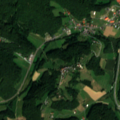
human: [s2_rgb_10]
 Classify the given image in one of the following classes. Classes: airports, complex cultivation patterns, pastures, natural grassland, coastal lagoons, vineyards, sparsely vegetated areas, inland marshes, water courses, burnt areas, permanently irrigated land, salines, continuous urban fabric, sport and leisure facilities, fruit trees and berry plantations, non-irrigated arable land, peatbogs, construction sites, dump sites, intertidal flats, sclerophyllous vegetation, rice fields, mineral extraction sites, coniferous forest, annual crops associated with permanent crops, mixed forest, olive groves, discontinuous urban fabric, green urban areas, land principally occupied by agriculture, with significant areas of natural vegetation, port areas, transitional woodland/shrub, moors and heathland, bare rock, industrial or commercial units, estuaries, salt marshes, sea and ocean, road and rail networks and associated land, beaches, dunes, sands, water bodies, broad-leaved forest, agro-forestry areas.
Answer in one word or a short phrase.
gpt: pastures, complex cultivation patterns, broad-leaved forest